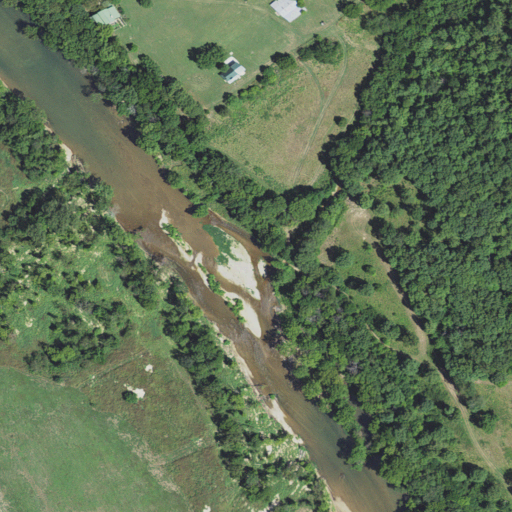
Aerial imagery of valley in Missouri named Water Hollow containing deciduous forest, pasture, mixed forest, open water, grassland, open development, low intensity development, and medium intensity development